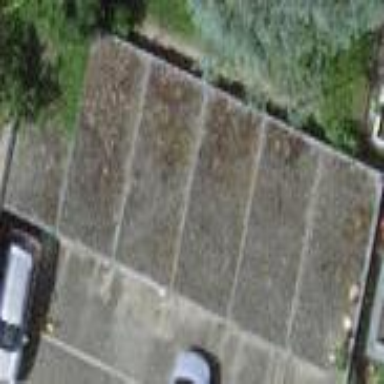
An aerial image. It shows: Group of garages.